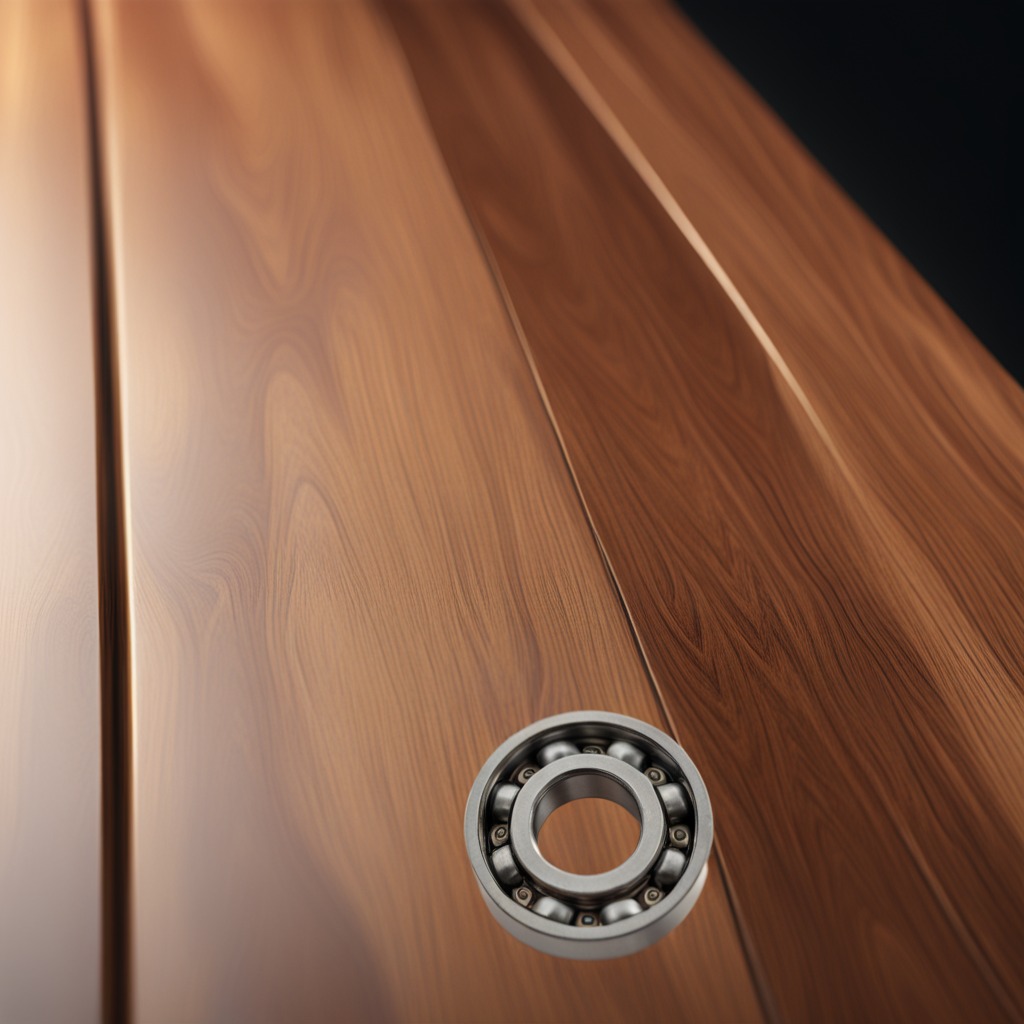
A metal ball bearing is lying on the wooden table.